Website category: jobs
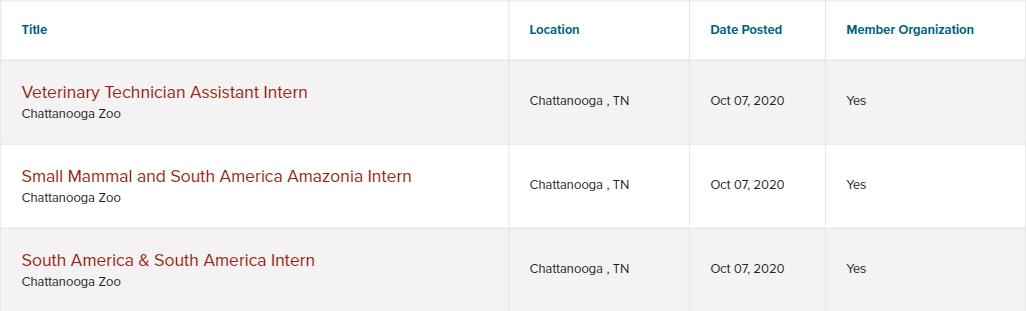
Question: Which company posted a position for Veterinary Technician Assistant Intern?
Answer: Chattanooga Zoo

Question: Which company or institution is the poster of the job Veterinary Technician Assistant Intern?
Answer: Chattanooga Zoo

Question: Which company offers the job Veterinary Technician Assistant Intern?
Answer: Chattanooga Zoo

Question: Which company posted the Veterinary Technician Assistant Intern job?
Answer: Chattanooga Zoo

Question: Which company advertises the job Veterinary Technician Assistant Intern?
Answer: Chattanooga Zoo

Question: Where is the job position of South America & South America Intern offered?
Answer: Chattanooga , TN

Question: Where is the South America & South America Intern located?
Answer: Chattanooga , TN

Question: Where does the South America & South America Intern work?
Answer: Chattanooga , TN

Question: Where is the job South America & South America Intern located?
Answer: Chattanooga , TN

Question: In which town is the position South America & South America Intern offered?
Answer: Chattanooga , TN

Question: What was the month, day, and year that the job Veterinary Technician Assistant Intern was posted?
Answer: Oct 07, 2020

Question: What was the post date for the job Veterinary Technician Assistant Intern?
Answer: Oct 07, 2020

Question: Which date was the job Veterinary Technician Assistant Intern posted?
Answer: Oct 07, 2020

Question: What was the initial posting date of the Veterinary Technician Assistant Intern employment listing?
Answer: Oct 07, 2020

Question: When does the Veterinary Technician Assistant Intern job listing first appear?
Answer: Oct 07, 2020

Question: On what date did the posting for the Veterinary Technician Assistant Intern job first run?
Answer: Oct 07, 2020